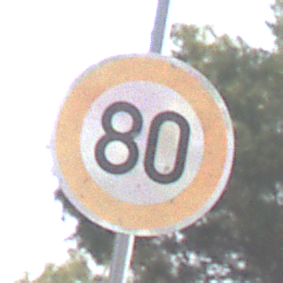
Verkehrszeichen: Geschwindigkeit80
Umgebung: Outdoor, Nature
Tageszeit: MorningAfternoon
Wetter: PartlyCloudy
Licht: Natural
Jahreszeit: NotSpecified
Kontrast: HighContrast